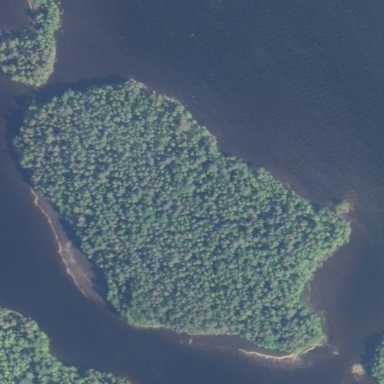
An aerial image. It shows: Island covered with woodland.